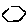
Label: hexagon